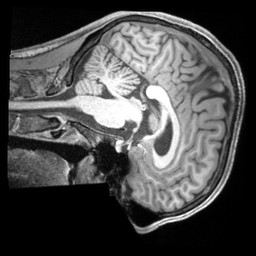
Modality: T1w
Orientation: sagittal
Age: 27
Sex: male
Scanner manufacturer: siemens
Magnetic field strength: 3 T
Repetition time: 2.2 s
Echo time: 0.00218 s